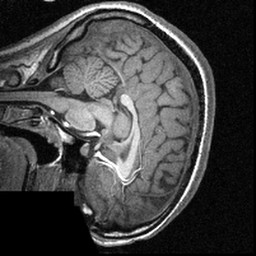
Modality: T1w
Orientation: sagittal
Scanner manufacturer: siemens
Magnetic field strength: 3 T
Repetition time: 1.57 s
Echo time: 0.00304 s